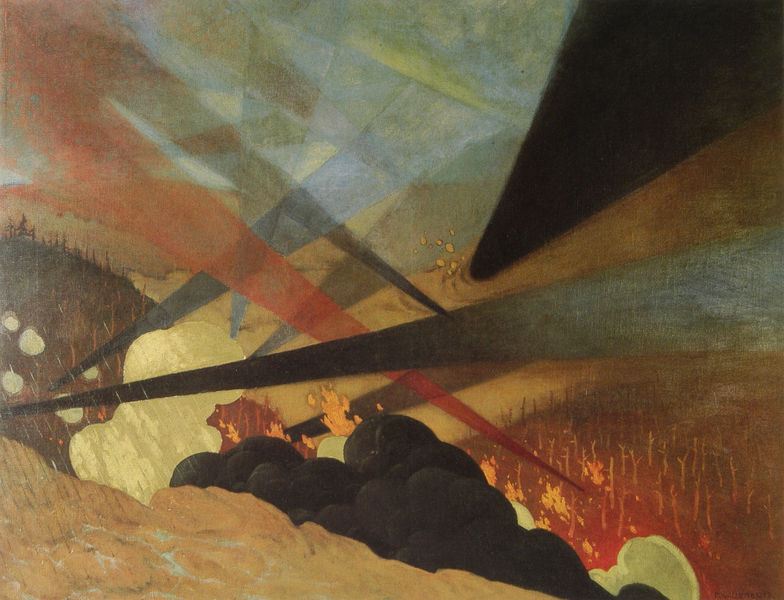
Titel: Verdun
Künstler: Félix Vallotton
Standort: Paris
Institution: Musée de l'Armée
Schlagwörter: angriff, baum, berg, blau, dunkel, felsen, feuer, gemälde, himmel, kampf, schatten, wasser, weiß, wolken, bäume, dreieck, gelb, grün, kubismus, kubistisch, landschaft, ocker, äste, braun, bunt, grau, hell, licht, lichter, orange, schwarz, rot, wolke, expressionismus, malerei, muster, stein, tod, bild, erde, feld, gräser, hügel, stamm, qualm, rauch, boden, land, gold, wald, farbig, perspektive, acker, abstrakt, farben, fels, modern, farbe, formen, kahl, scheinwerfer, brand, dampf, katastrophe, krieg, stämme, zerstörung, streifen, regen, stümpfe, futurismus, flamme, alarm, baumskelette, blitze, bomben, brennen, explosion, expressionistisch, flakscheinwerfer, flammen, futuristisch, glut, heiss, kegel, lava, lodern, meteor, meteorit, ruß, spot, strahlen, streiffen, verbrannt, vernichtung, vulkan, waldbrand, kohle, kupfer, durcheinander, strahl, geometrisch, schein, asche, keil, keile, dampfformen